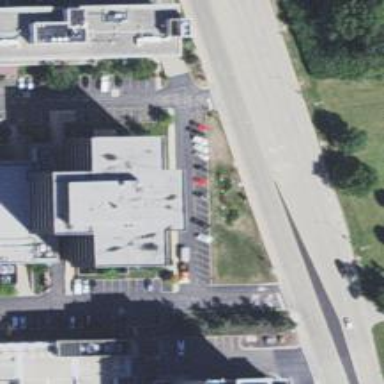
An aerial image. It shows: Office building.